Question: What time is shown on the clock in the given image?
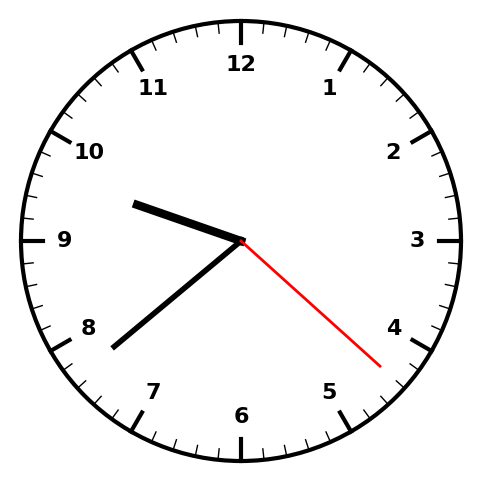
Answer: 09:38:22